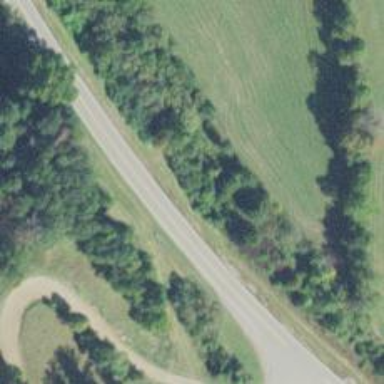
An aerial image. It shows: Culvert tunnel.